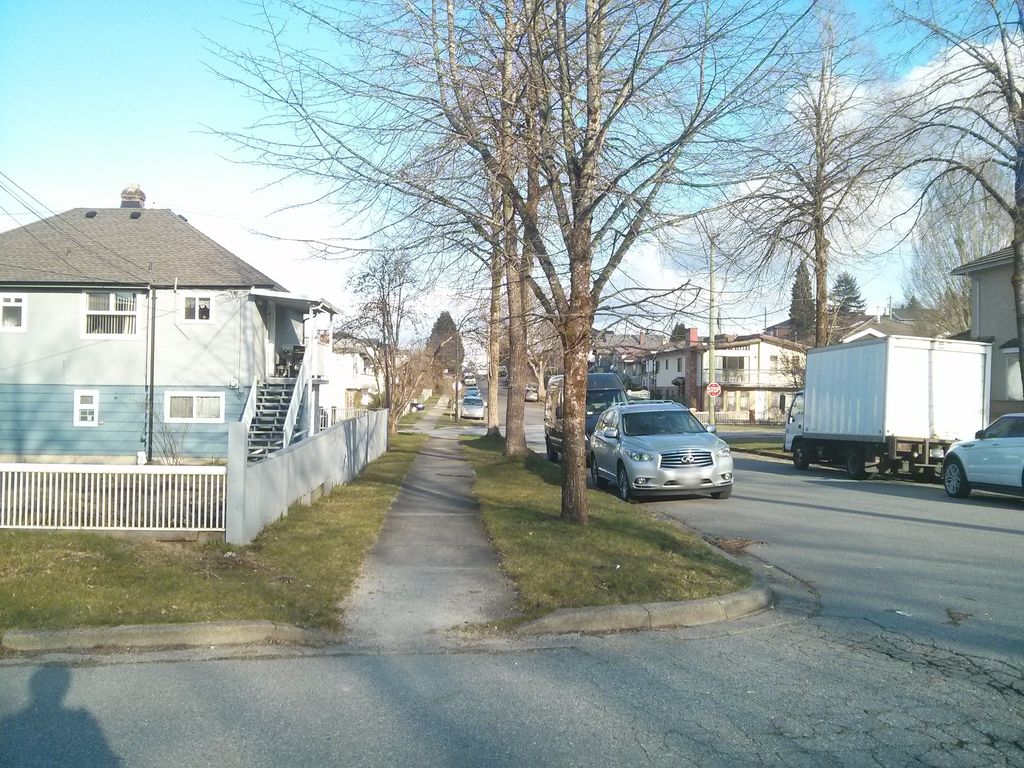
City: vancouver